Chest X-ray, PA view. Patient: 55 years old, sex M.
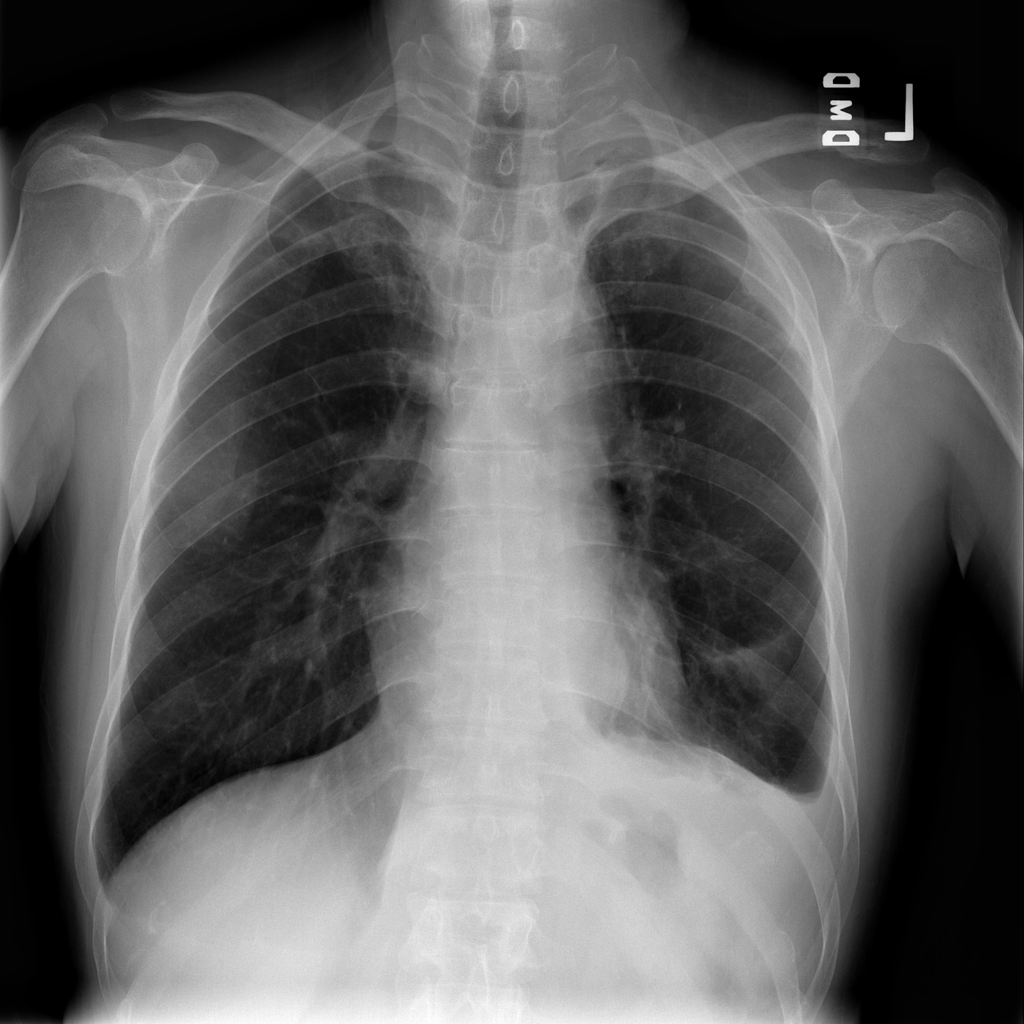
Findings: Effusion, Mass